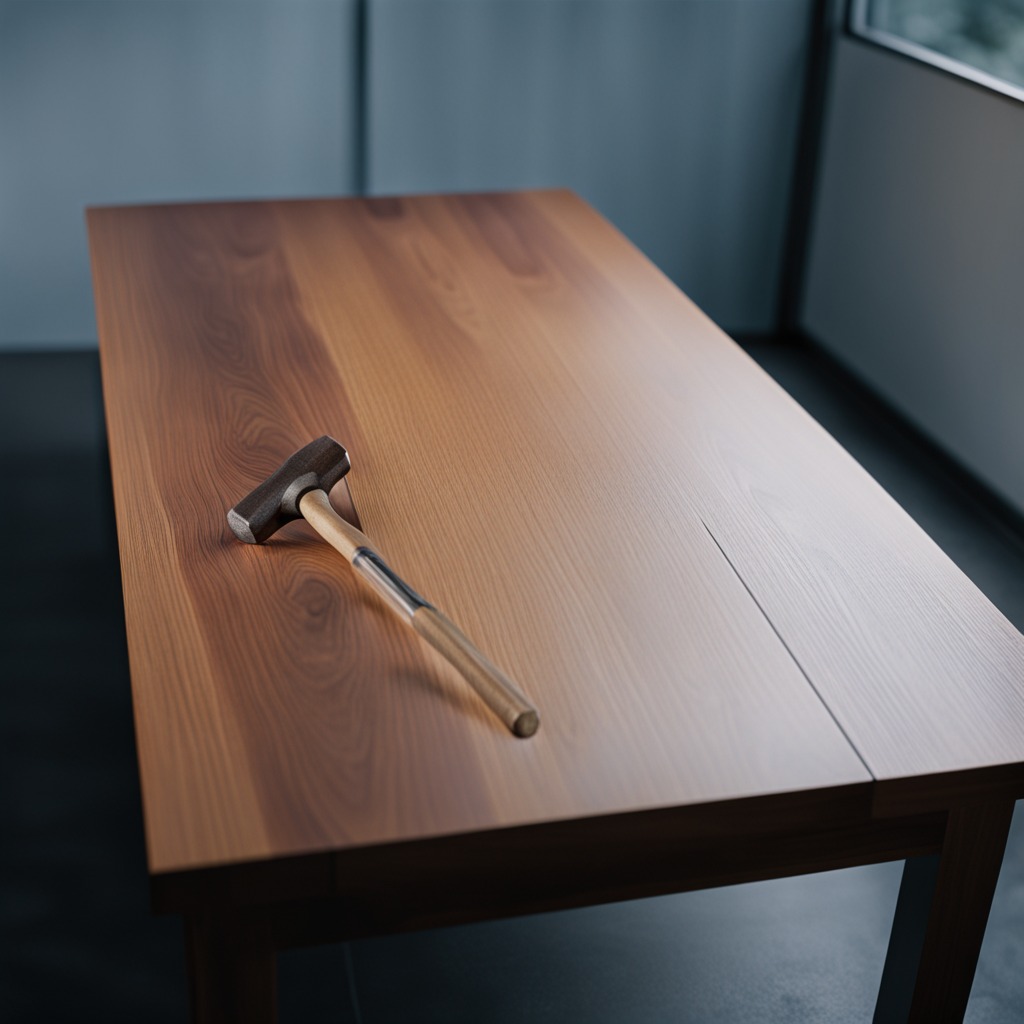
A hammer is lying on the old table.